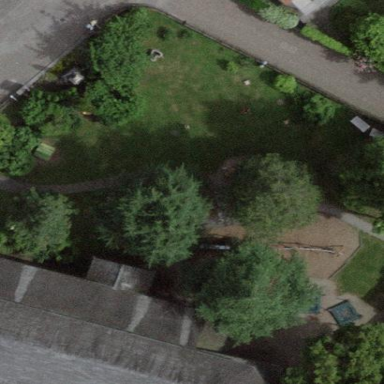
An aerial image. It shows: Lovely park for leisure and relaxation.